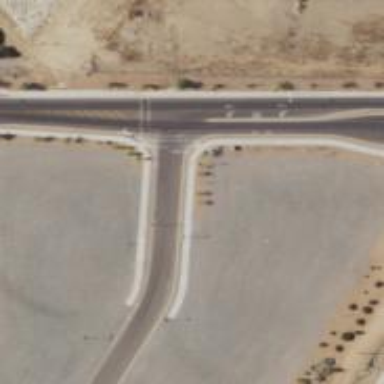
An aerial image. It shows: Road marking indicating solid crossing edge.